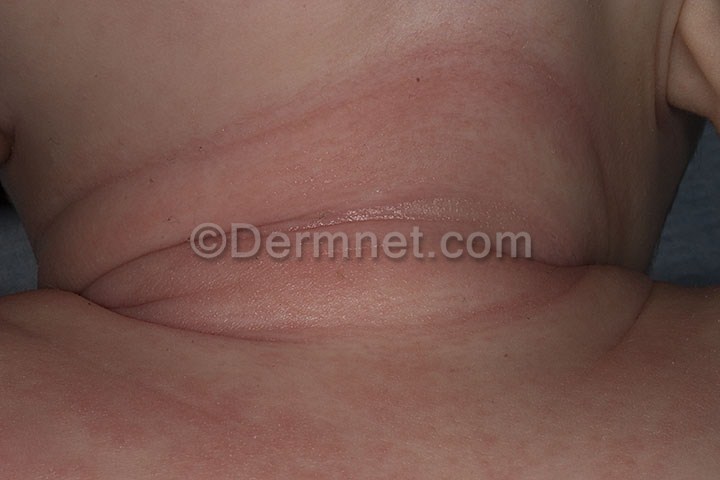
Disease: Atopic Dermatitis Photos